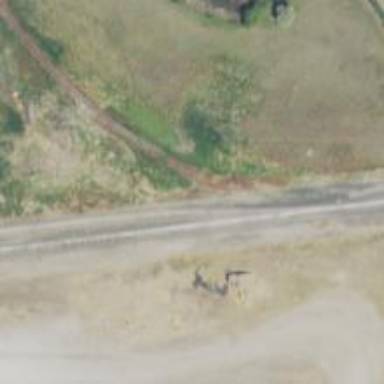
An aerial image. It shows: Rail spur service.